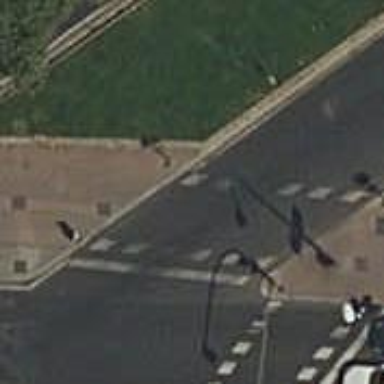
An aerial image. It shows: Zebra crossing with traffic signals. The crossing is marked by traffic lights.